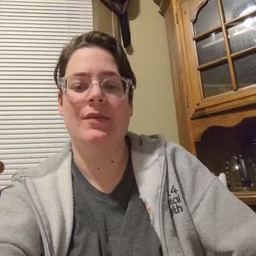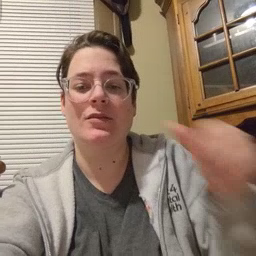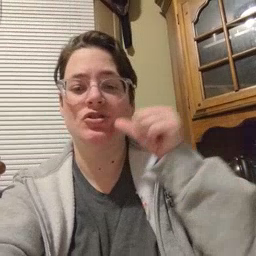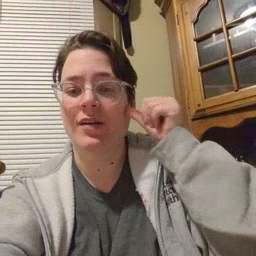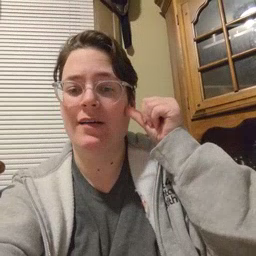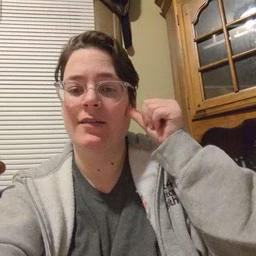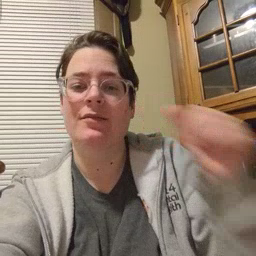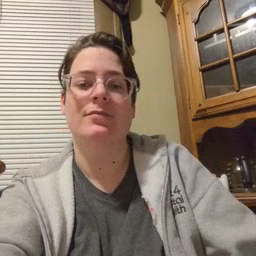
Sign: yesterday